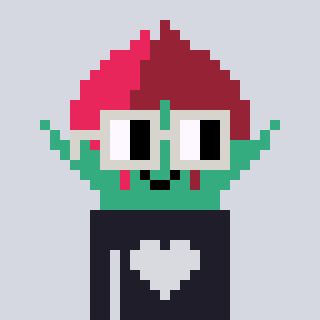
a pixel art character with square light gray glasses, a rosebud-shaped head and a grayscale-colored body on a cool background